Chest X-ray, AP view. Patient: 56 years old, sex F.
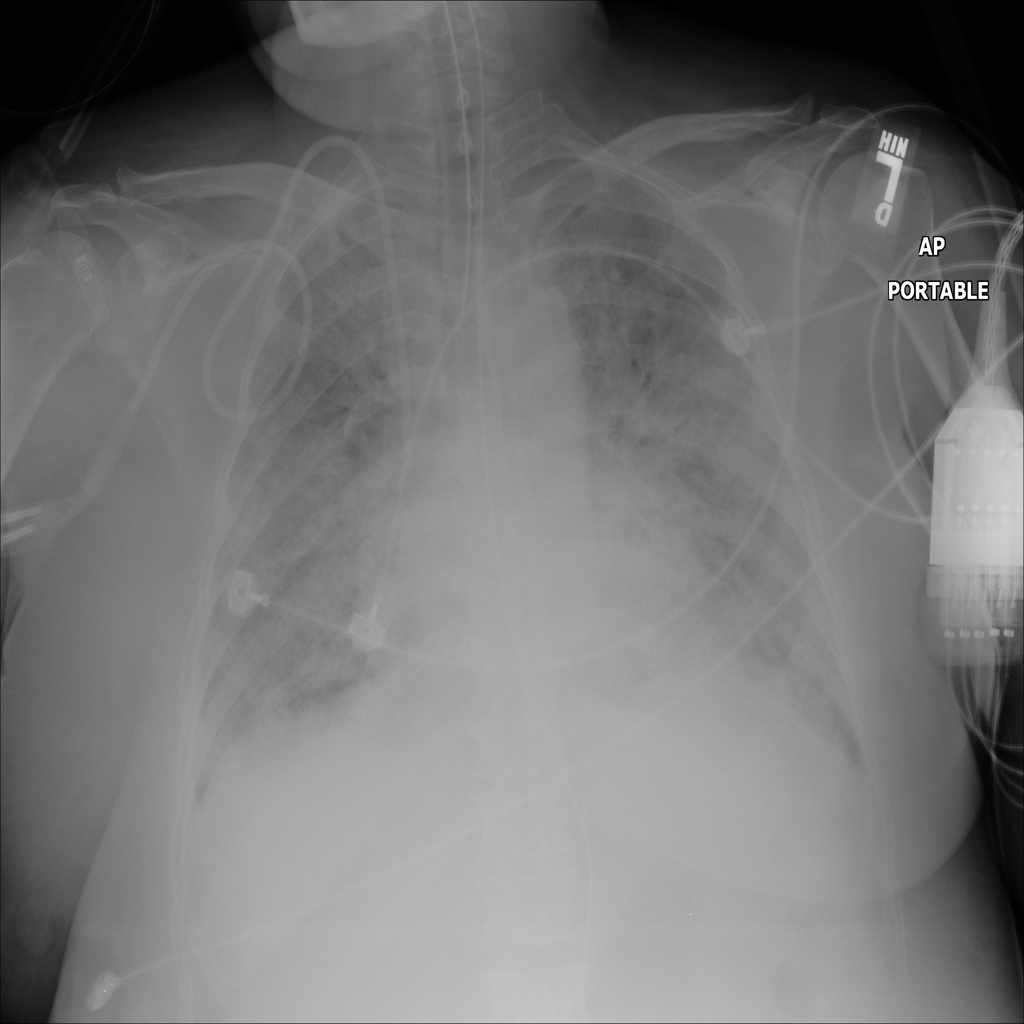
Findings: No Finding